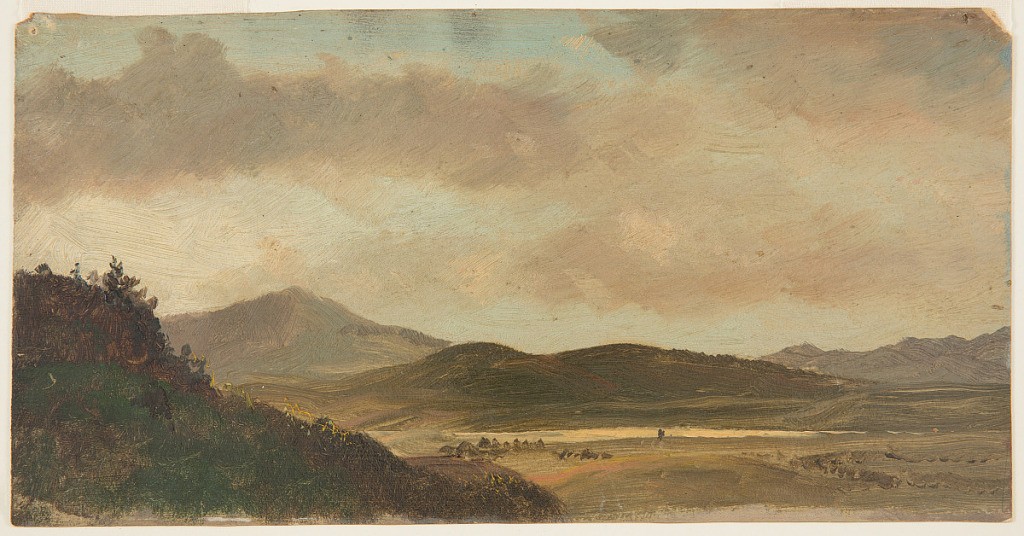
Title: Mountainous Lanscape
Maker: Frederic Edwin Church, American, 1826–1900
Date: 1845-1875
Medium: Brush and oil, graphite on paperboard
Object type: Drawing
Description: Landscape sketch, loosely rendered, showing a view of a lush mountains and a valley. possibly in Jamaica. In foreground, hillside slopes from left to right. In middle distance, road or farm visible within valley. Beyond, mountains and rolling hills rise toward a partly cloudy, but otherwise blue sky.